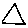
Label: triangle